Interaction volume radius: 5 \u00c5
Interaction volume height: 20 \u00c5
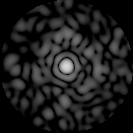
Disorder parameter: 0.8586